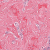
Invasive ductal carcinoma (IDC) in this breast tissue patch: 0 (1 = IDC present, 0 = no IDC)